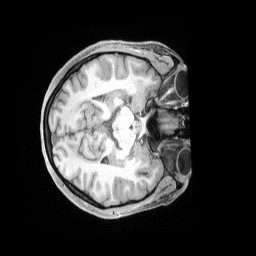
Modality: T1w
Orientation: axial
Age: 33
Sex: female
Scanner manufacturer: siemens
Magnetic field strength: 3 T
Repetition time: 2 s
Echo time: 0.00211 s